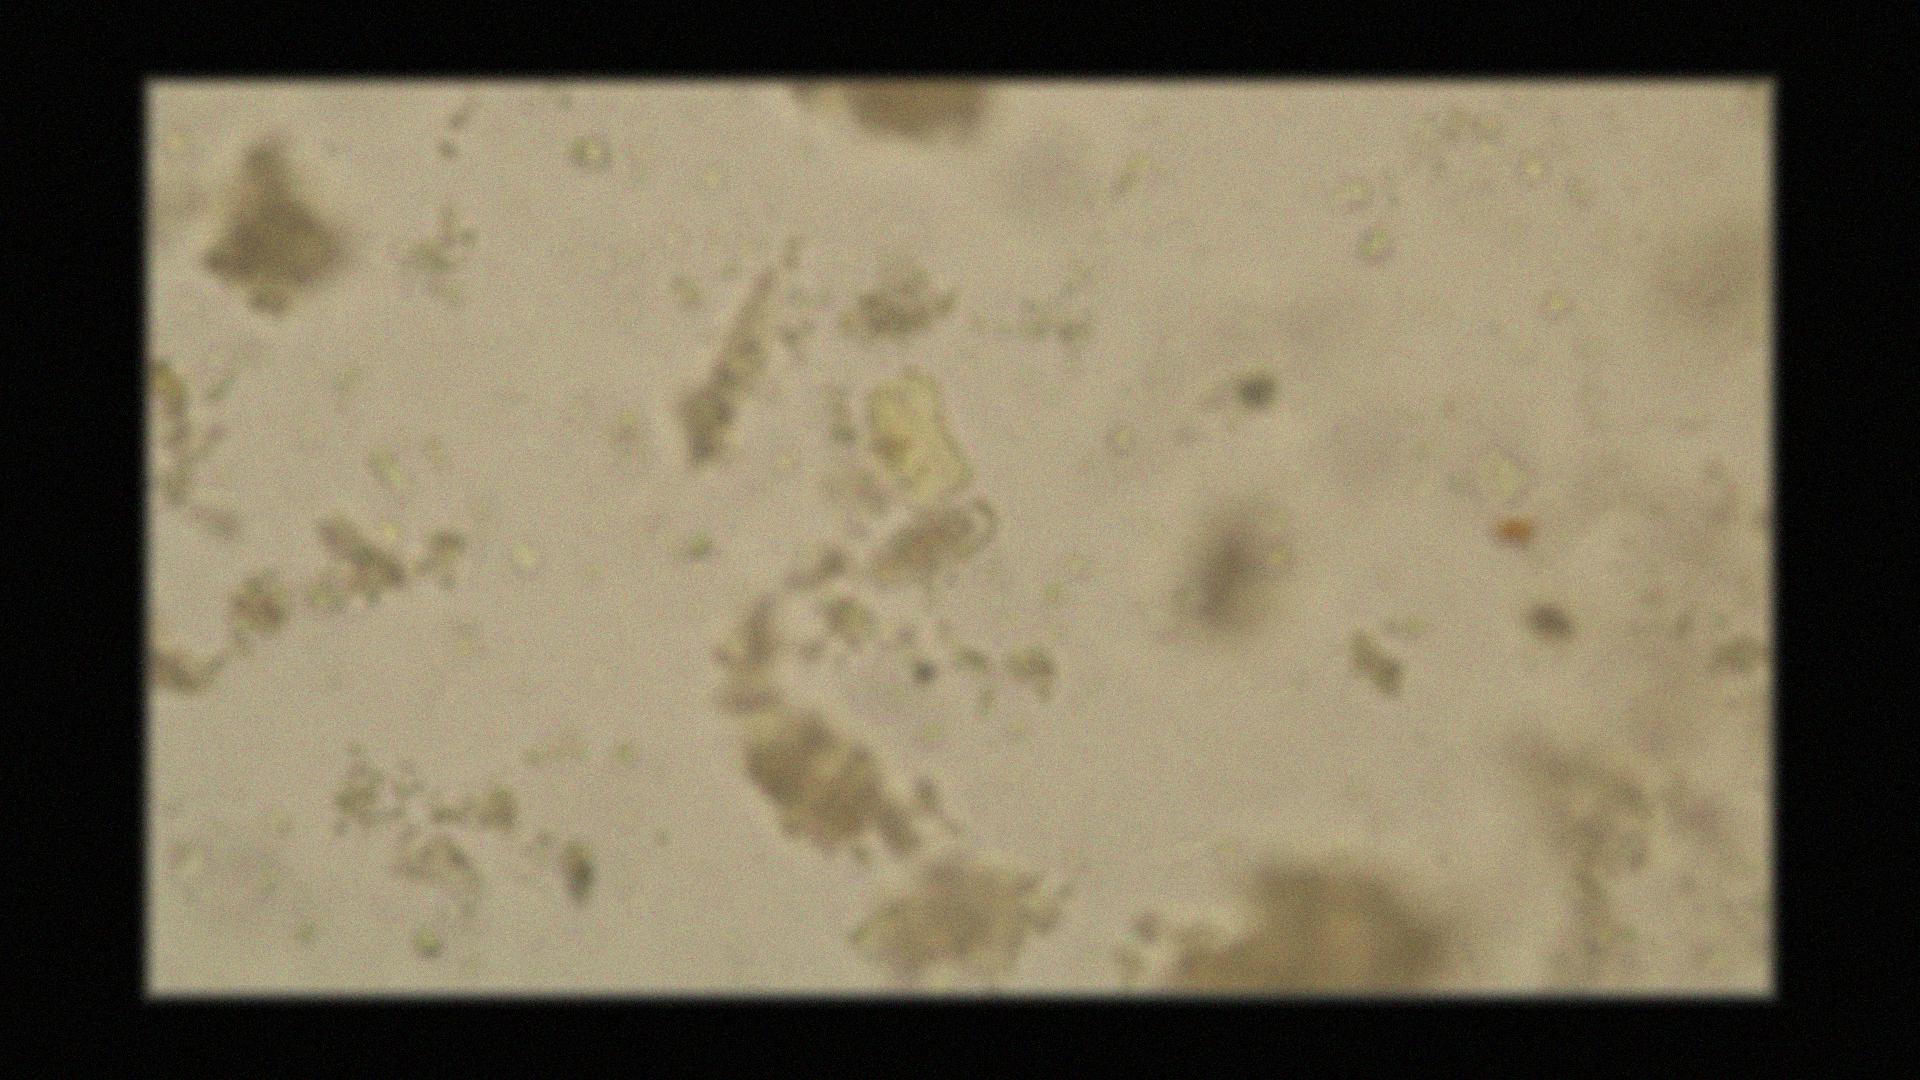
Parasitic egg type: Capillaria philippinensis